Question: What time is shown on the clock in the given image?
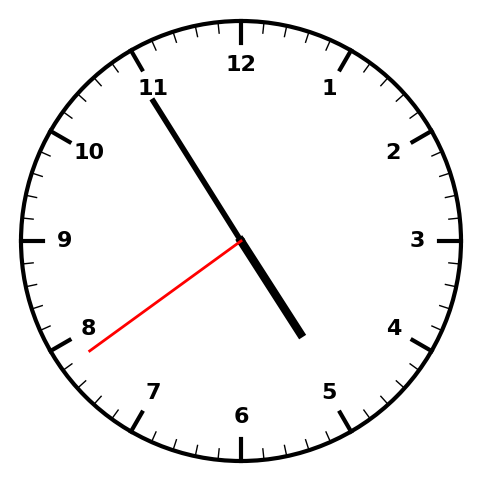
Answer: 04:54:39